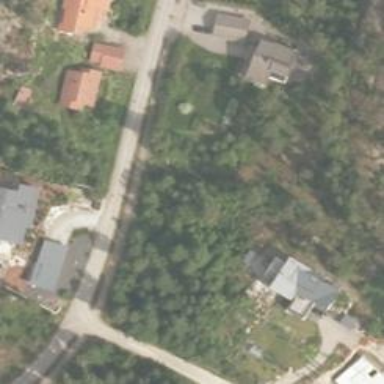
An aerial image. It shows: Asphalt cycleway.